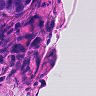
Metastatic tissue present: yes